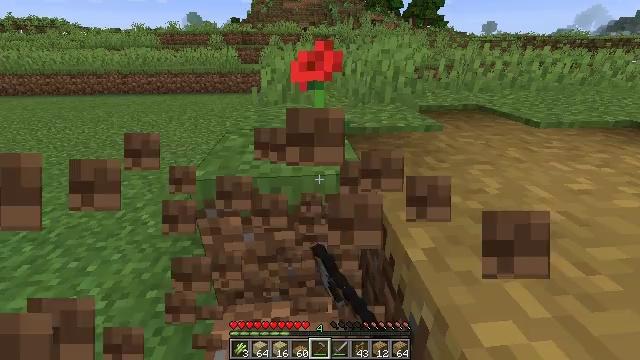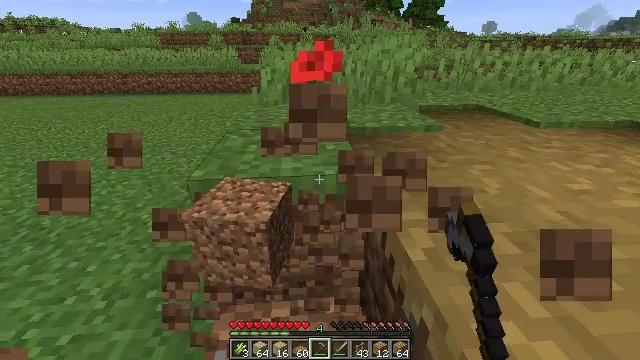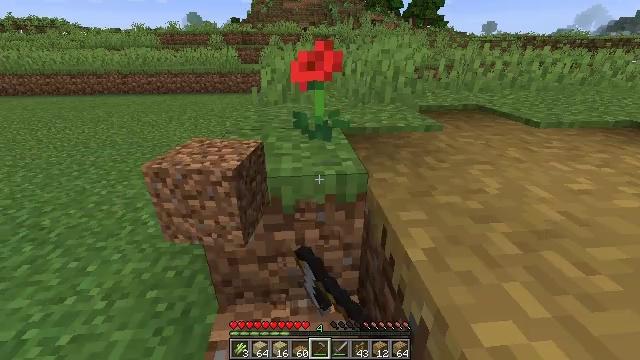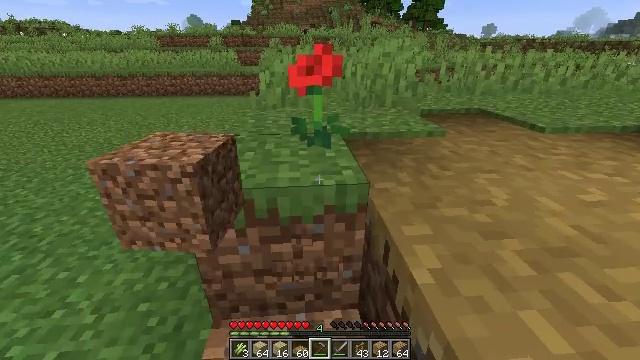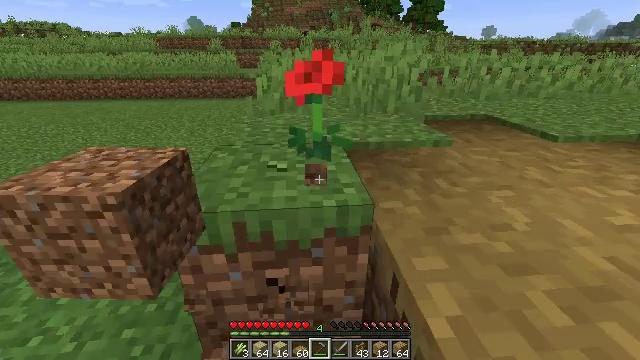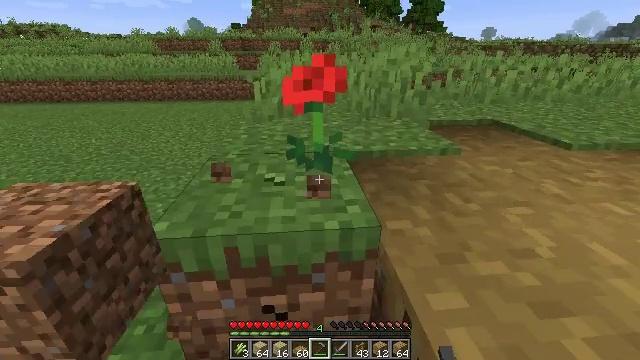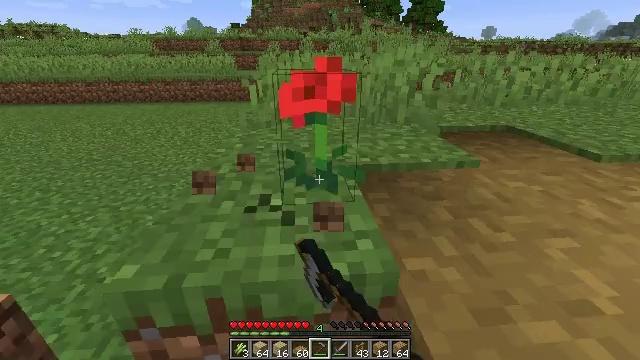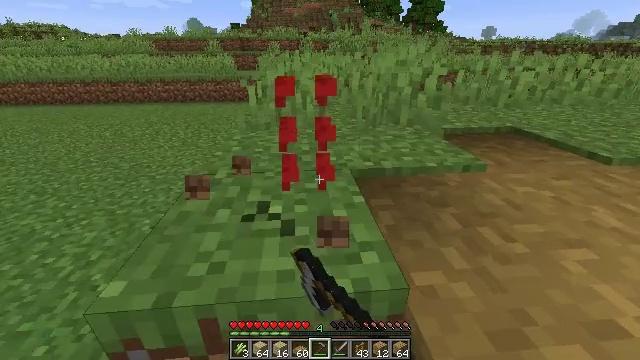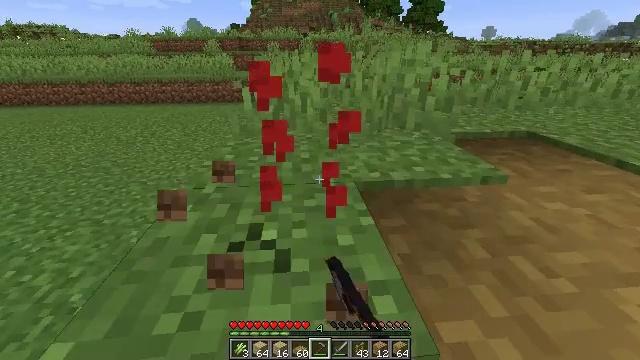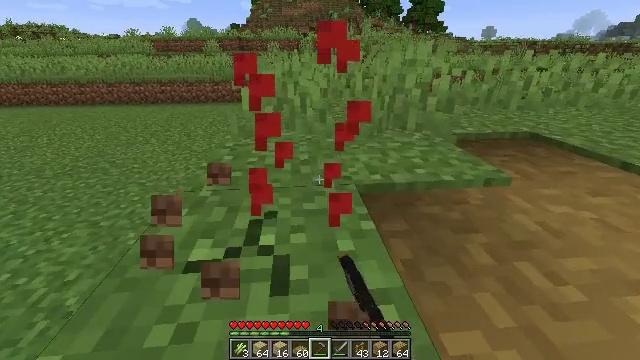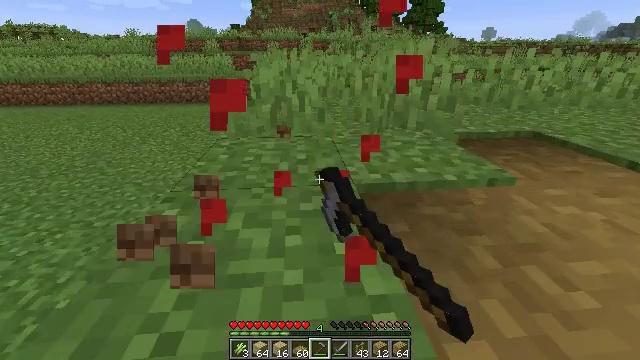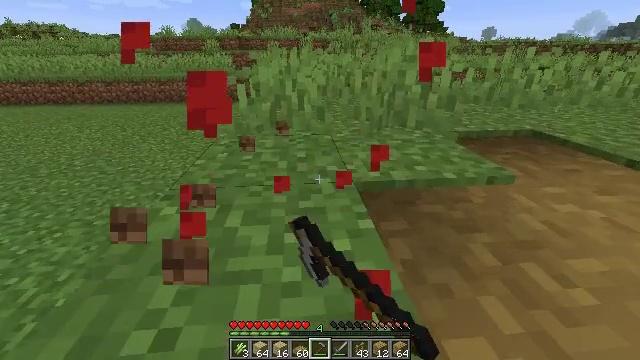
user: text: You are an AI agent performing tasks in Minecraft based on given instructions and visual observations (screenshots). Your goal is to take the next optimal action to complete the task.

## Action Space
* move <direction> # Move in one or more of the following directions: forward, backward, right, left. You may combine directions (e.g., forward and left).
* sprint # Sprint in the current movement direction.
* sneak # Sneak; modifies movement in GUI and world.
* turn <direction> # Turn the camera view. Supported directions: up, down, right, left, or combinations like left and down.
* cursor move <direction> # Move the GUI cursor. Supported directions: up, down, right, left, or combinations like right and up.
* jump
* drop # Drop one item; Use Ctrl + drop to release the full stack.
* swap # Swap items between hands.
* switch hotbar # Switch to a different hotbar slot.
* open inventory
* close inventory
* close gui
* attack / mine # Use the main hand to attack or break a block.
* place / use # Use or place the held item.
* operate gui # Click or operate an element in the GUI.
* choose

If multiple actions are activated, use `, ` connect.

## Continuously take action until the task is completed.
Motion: motion action
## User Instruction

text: Harvest the poppy flower.
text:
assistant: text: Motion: attack / mine
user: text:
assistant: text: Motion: attack / mine
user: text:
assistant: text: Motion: move forward, attack / mine
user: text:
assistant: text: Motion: move forward, attack / mine
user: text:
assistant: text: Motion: move forward, attack / mine
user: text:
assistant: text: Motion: move forward, attack / mine
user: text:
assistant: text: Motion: move forward, attack / mine
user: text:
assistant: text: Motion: attack / mine
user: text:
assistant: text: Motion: attack / mine
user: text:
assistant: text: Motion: attack / mine
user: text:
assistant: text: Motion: attack / mine
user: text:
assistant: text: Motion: attack / mine